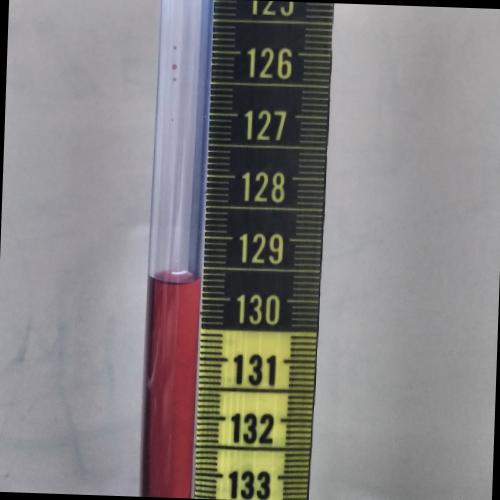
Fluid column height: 129.7 cm